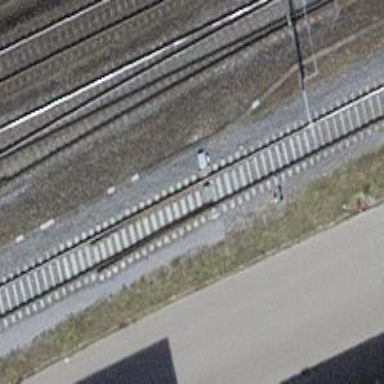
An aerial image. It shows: Single-track electrified railway siding with contact line for service.